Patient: sex F, age 62
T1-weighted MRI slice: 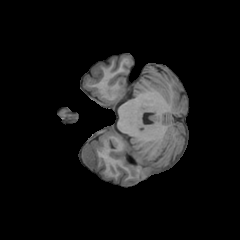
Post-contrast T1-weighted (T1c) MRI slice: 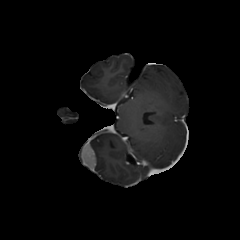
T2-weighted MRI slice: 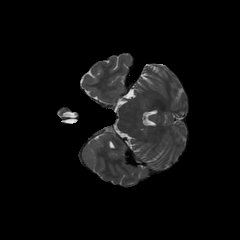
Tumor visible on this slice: no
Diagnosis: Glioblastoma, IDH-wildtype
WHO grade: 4